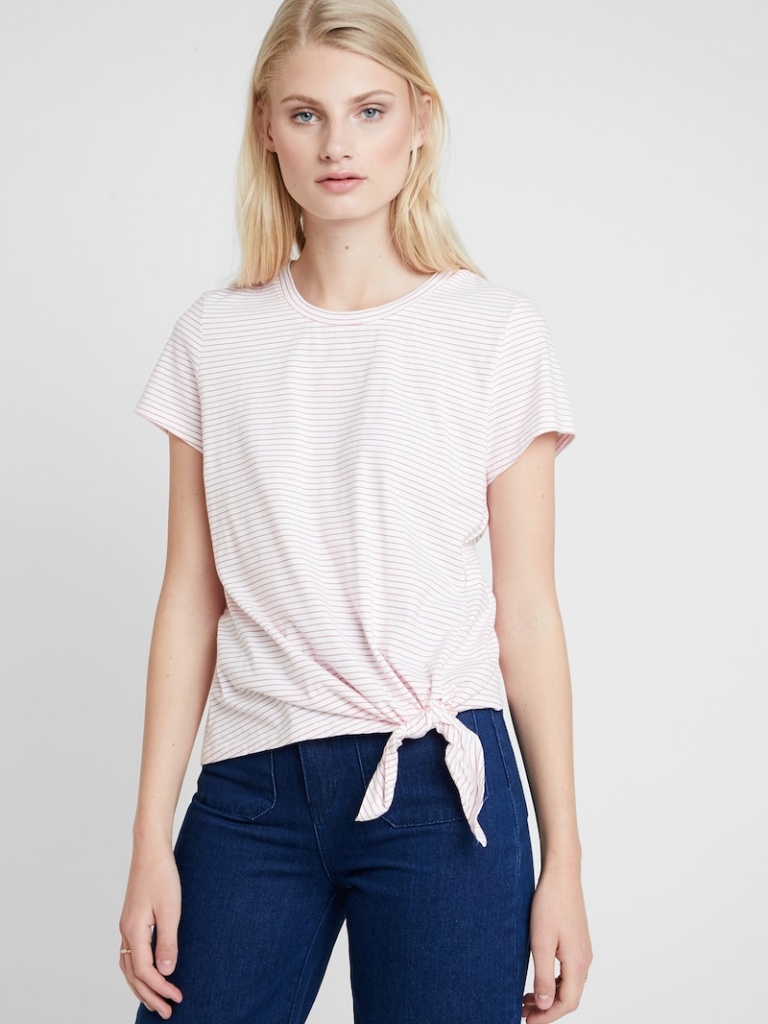
cotton relaxed short sleeve hip length French Tucked crew t-shirt